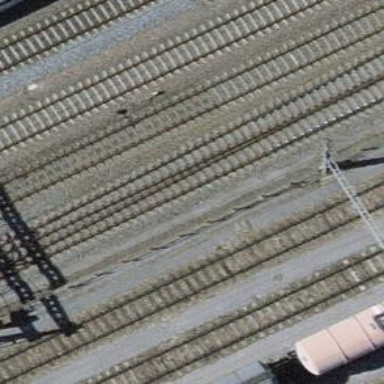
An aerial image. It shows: Railway siding with one electrified track and contact line for powering the train.